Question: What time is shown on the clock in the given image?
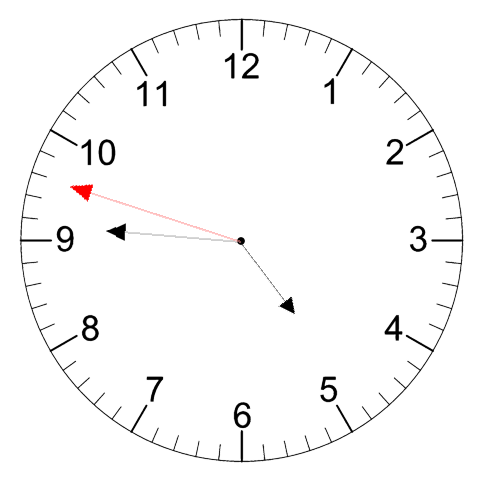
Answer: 04:45:48